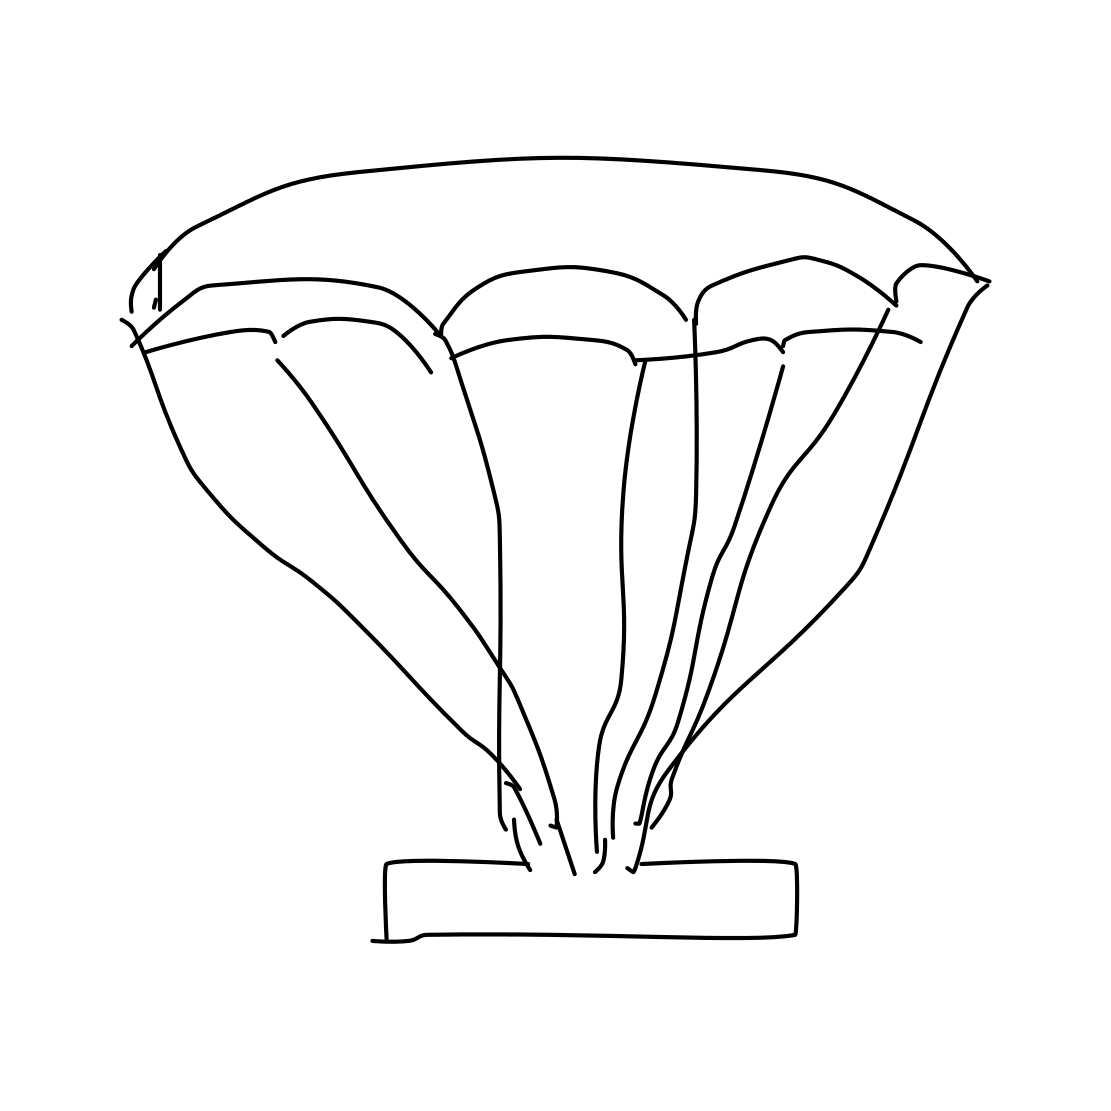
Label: parachute